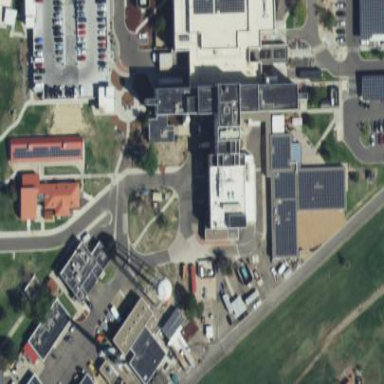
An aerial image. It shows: Healthcare facility identified as hospital.